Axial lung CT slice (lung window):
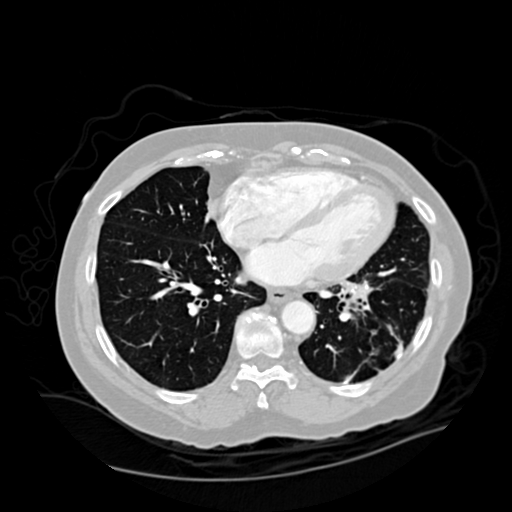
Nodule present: no